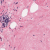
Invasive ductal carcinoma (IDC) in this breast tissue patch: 0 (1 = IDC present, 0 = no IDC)